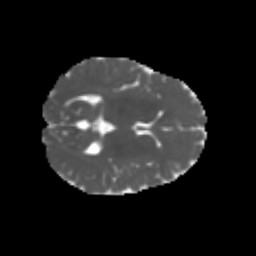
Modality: MD
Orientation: axial
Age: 6
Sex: male
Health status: healthy